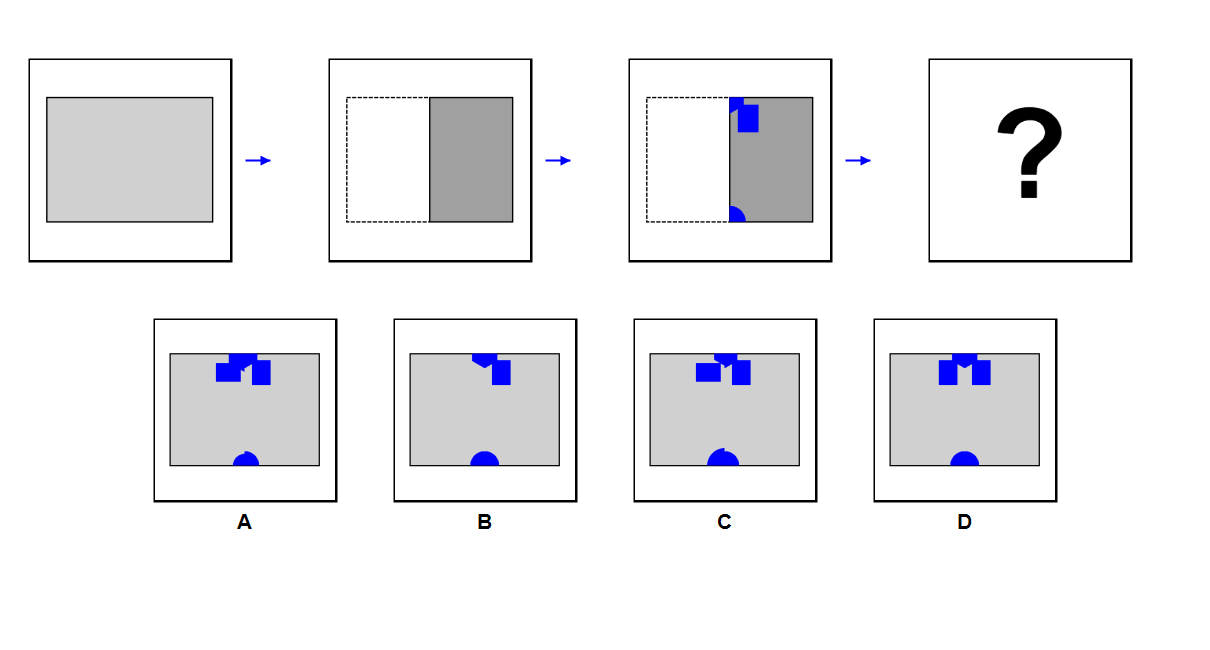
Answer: D